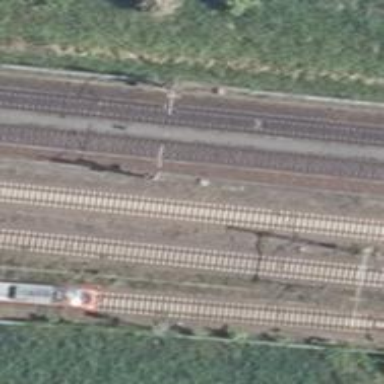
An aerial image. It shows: Railway milestone with catenary mast.